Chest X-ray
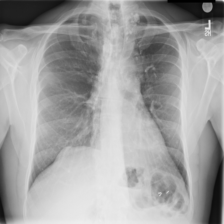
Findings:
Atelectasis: negative
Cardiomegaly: negative
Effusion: negative
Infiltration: negative
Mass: negative
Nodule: negative
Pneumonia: negative
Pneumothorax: negative
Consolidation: negative
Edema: negative
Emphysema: negative
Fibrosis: negative
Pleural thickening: negative
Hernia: negative